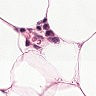
Metastatic tissue present: no